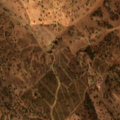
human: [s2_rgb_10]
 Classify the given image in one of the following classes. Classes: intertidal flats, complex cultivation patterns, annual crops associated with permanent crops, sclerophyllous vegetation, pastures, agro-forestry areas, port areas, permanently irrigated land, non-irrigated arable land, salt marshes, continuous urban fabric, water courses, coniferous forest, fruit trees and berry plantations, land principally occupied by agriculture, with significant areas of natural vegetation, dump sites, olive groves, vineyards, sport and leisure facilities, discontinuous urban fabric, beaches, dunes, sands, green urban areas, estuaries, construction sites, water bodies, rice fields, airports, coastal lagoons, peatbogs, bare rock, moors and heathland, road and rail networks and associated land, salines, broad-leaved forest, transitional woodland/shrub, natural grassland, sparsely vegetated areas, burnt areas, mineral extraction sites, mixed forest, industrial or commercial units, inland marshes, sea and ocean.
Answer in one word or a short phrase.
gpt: agro-forestry areas, transitional woodland/shrub